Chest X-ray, PA view. Patient: 32 years old, sex M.
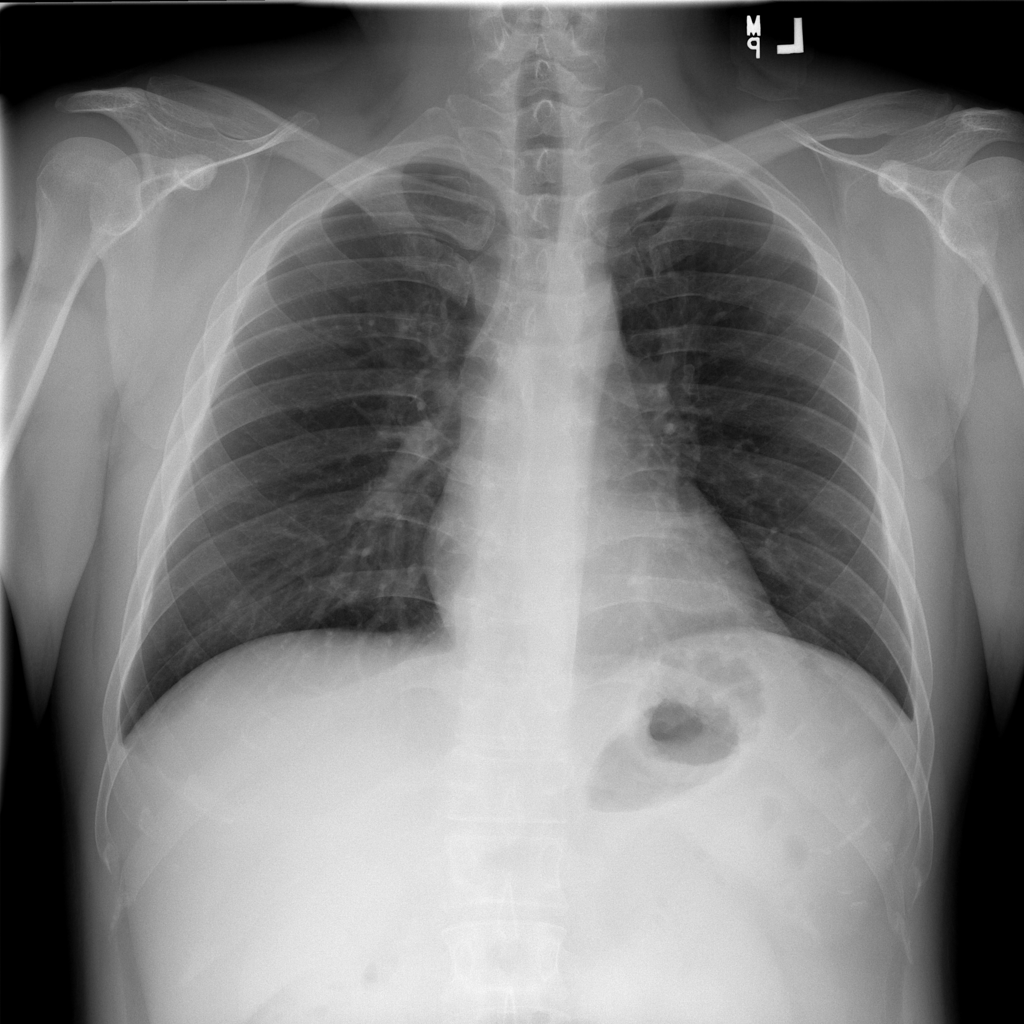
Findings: No Finding